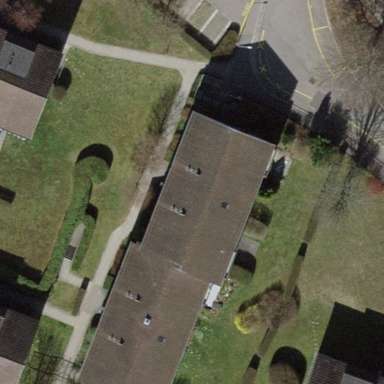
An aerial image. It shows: Image showing building with apartments.